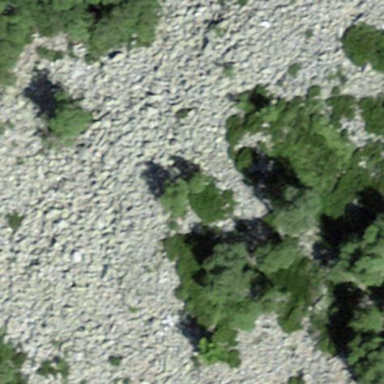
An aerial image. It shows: Natural scree.